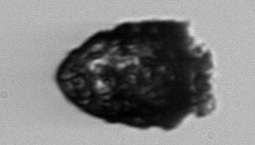
Label: Stenosemella_pacifica